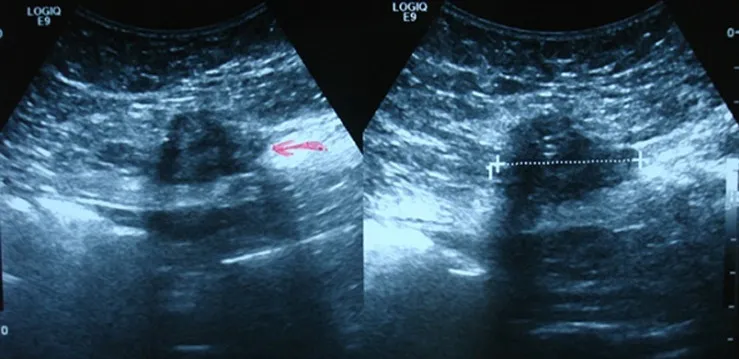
ultrasound sonography (arrow), 42mm round mass in the anterior abdominal wall.
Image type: radiology (ultrasound)